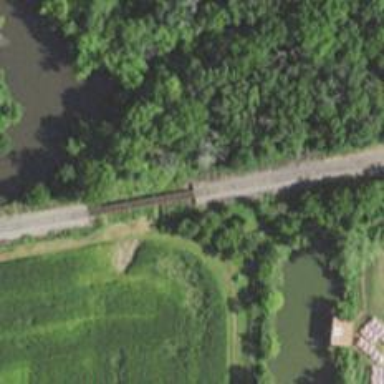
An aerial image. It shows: Bridge over single railway track.